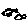
Label: fish